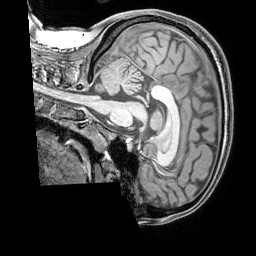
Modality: T1w
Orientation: sagittal
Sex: female
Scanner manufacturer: siemens
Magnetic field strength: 3 T
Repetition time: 2.3 s
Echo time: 0.00226 s